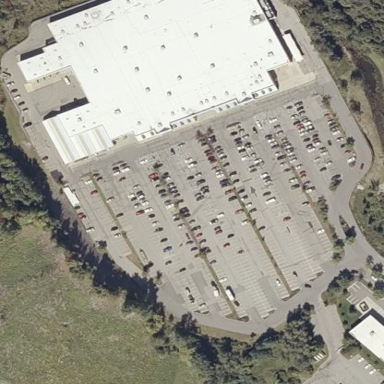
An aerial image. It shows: Retail area.